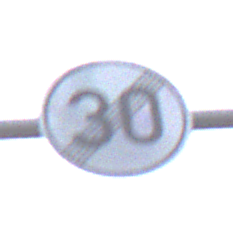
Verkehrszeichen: EndeGeschwindigkeit30
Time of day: SunriseSunset
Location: Outdoor (Nature)
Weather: Overcast
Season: NotSpecified
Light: Natural